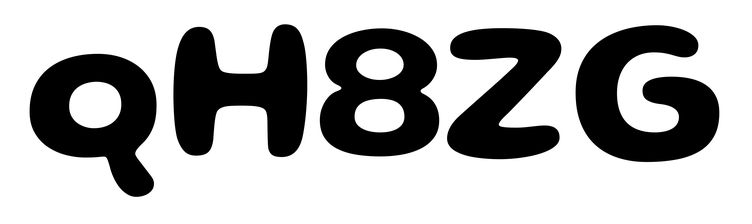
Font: Gluten_SemiBold